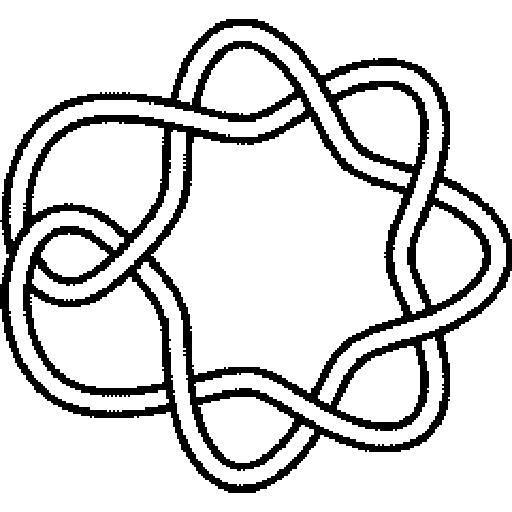
Crossing number: 8